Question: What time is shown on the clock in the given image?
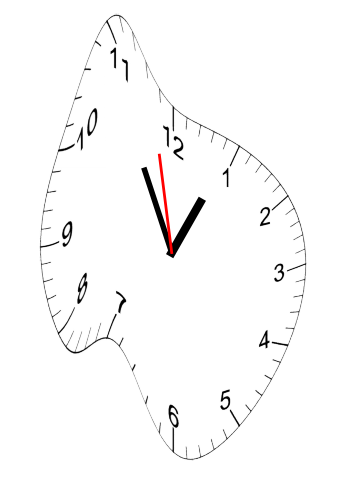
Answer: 12:54:58